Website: bh-photo
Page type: receipt
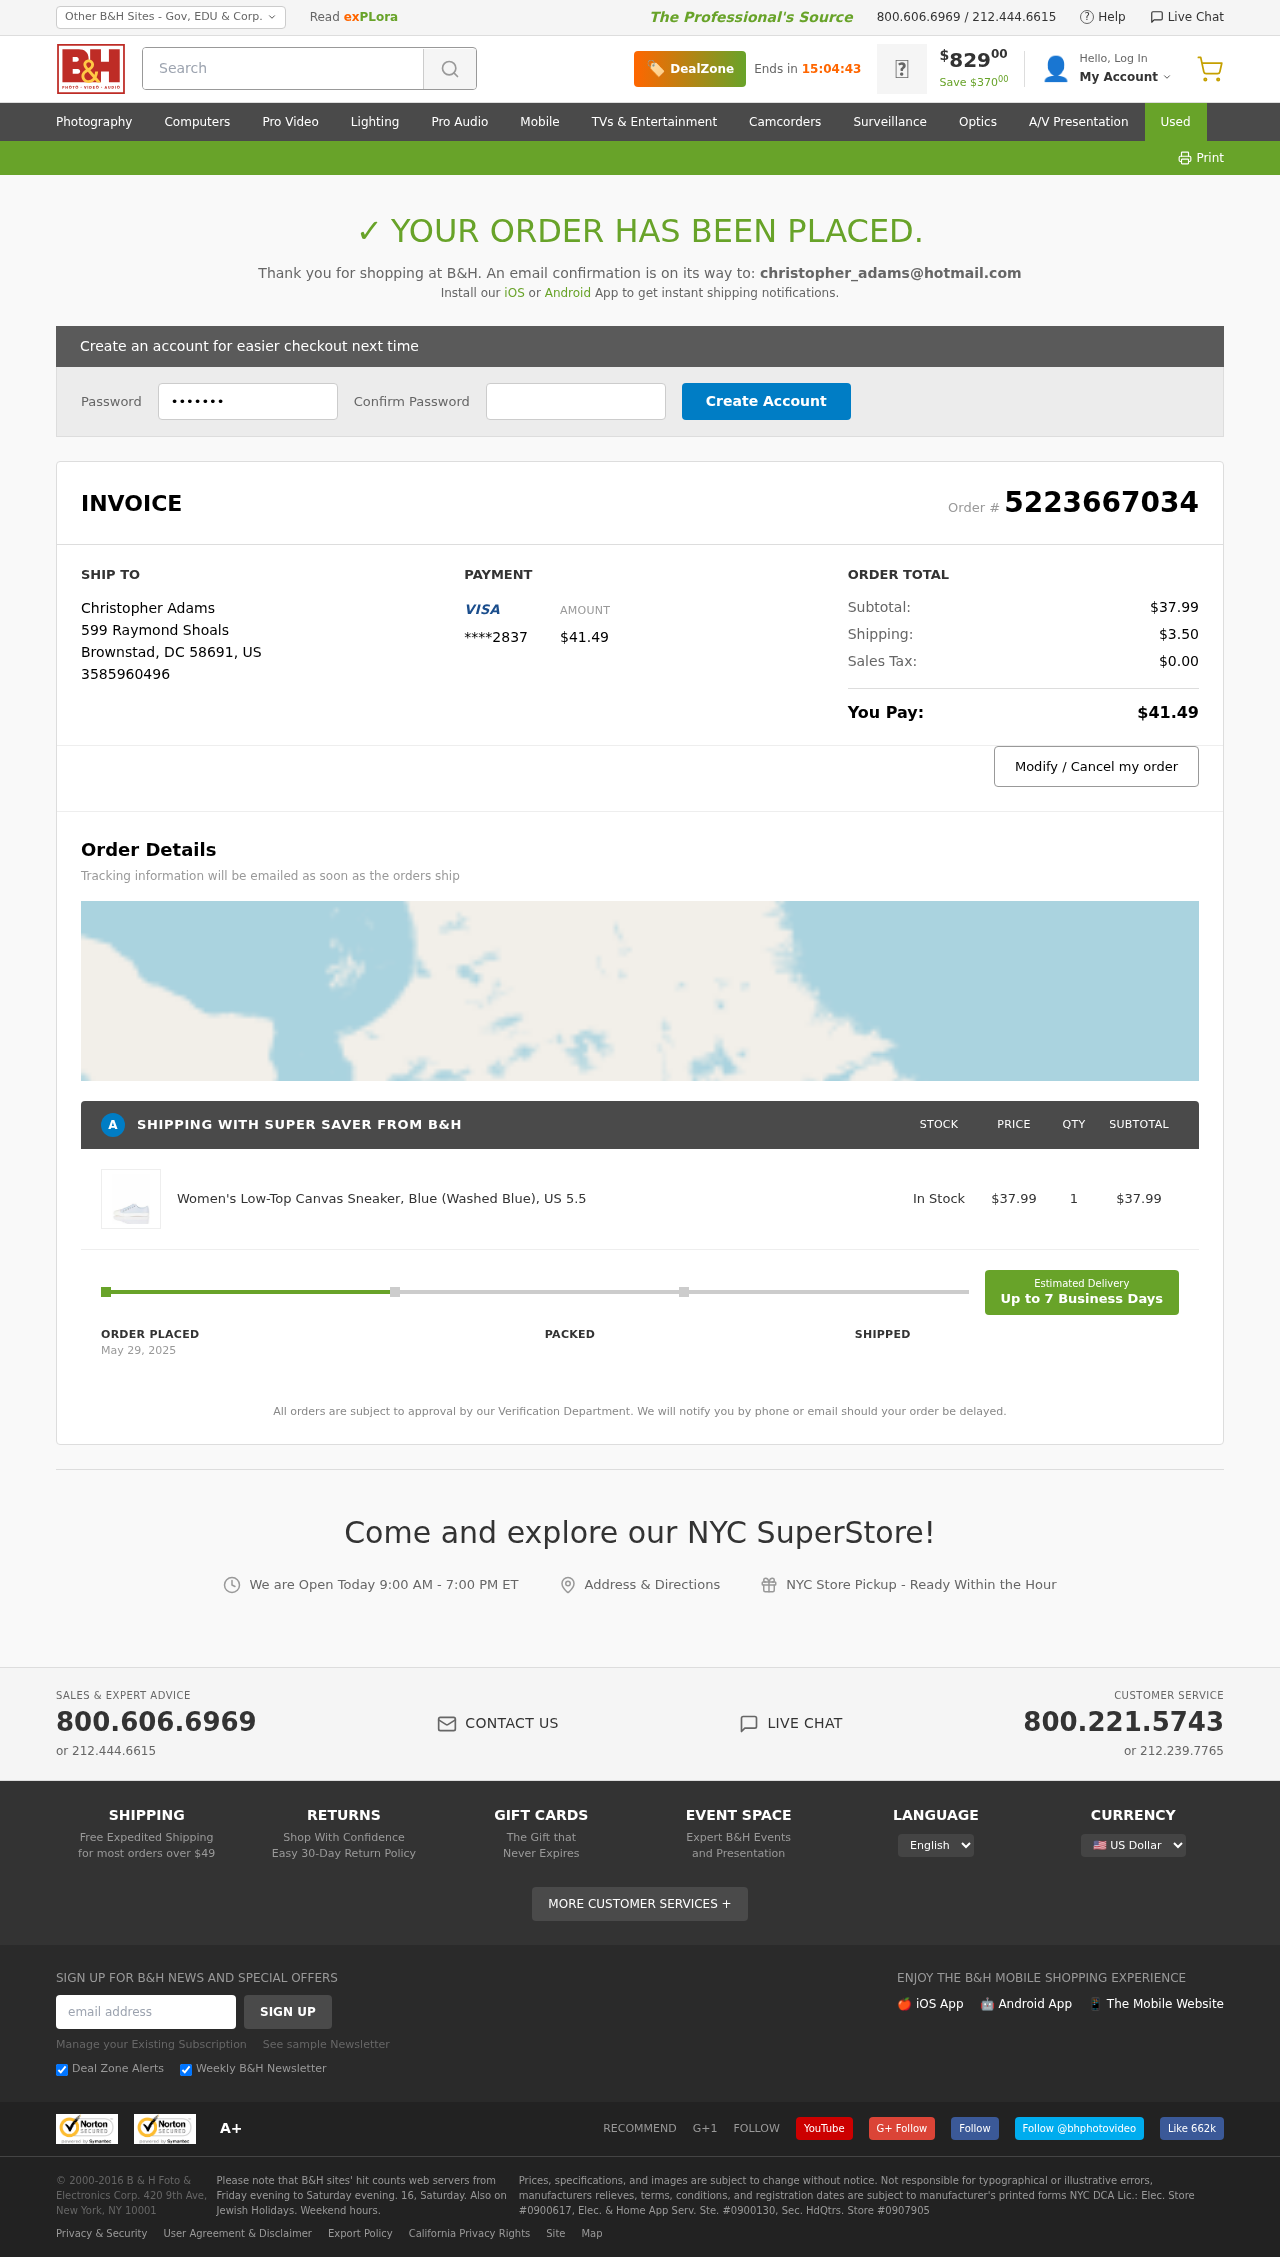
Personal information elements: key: PII_CARD_LAST4
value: ****2837
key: PII_CITY
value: Brownstad
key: PII_COUNTRY_CODE
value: US
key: PII_EMAIL
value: christopher_adams@hotmail.com
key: PII_FULLNAME
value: Christopher Adams
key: PII_PHONE
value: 3585960496
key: PII_POSTCODE
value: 58691
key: PII_STATE_ABBR
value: DC
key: PII_STREET
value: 599 Raymond Shoals
Product elements: key: PRODUCT1_NAME
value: Women's Low-Top Canvas Sneaker, Blue (Washed Blue), US 5.5
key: PRODUCT1_PRICE
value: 37.99
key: PRODUCT1_QUANTITY
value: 1
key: PRODUCT1_SUBTOTAL
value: $37.99
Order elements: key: ORDER_ID
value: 5223667034
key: ORDER_TOTAL
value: $41.49
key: ORDER_SUBTOTAL
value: $37.99
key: ORDER_SHIPPING_COST
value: $3.50
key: ORDER_TAX
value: $0.00
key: ORDER_DATE
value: May 29, 2025
Search elements: key: HEADER_SEARCH
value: Search